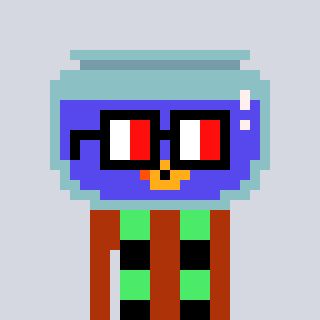
a pixel art character with square glasses with black frames and red eyes, a goldfish-shaped head and a hotbrown-colored body on a cool background